Question: I am using the following code to plot the ROC curve after having run the logistic regression.
'''
fit1 <- glm(formula=GB160M3~Behvscore, data=eflscr,family="binomial", na.action = na.exclude)
prob1=predict(fit1, type=c("response"))
eflscr$prob1 = prob1
library(pROC)
g1 <- roc(GB160M3~prob1, data=eflscr, plot=TRUE, grid=TRUE, print.auc=TRUE)
'''
The ROC curves plotted look like this (see link below)

1. The x-axis scale does not fill the who chart.
2. How can I change the x axis to report 1 - specifically?
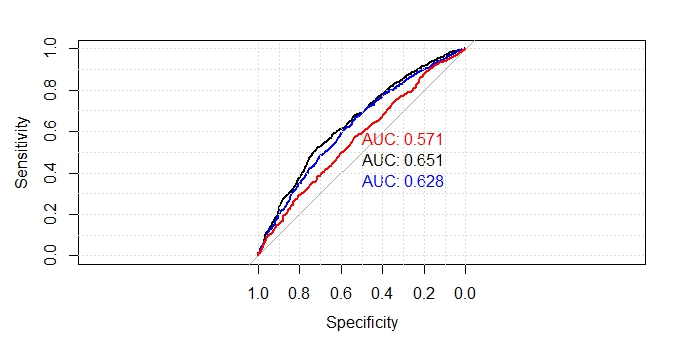
Answer: 1. By default pROC sets asp = 1 to ensure the plot is square and both sensitivity and specificity are on the same scale. You can set it to NA or NULL to free the axis and fill the chart, but your ROC curve will be misshaped. plot(g1, asp = NA)
Using par(pty="s") as suggested by Joe is probably a better approach
2. This is purely a labeling problem: note that the x axis goes decreasing from 1 to 0, which is exactly the same as plotting 1-specificity on an increasing axis. You can set the legacy.axes argument to TRUE to change the behavior if the default one bothers you. plot(g1, legacy.axes = TRUE)